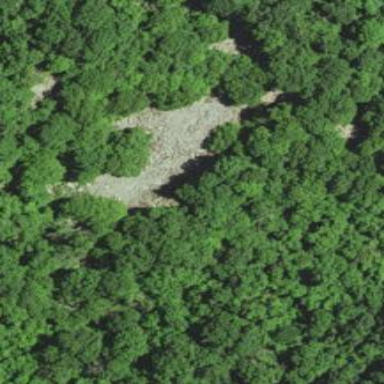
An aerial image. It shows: Natural scree.